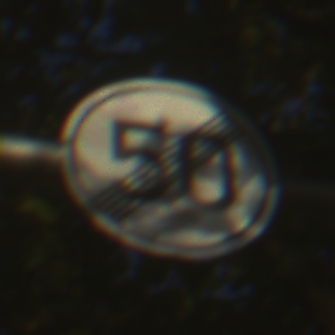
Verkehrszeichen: EndeGeschwindigkeit50
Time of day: SunriseSunset
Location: Outdoor (Nature)
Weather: PartlyCloudy
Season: NotSpecified
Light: Natural